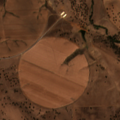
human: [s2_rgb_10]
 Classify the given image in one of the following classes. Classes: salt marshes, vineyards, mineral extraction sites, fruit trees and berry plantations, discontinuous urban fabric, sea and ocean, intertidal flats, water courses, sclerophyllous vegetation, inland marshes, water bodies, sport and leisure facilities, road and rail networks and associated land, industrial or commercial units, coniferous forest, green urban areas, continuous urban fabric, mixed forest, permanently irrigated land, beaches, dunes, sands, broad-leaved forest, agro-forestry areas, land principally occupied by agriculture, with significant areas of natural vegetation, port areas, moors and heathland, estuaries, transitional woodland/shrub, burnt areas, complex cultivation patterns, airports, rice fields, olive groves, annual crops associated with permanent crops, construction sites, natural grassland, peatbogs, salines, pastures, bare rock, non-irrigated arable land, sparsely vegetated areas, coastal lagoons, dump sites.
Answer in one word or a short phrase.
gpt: permanently irrigated land, pastures, agro-forestry areas